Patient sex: M
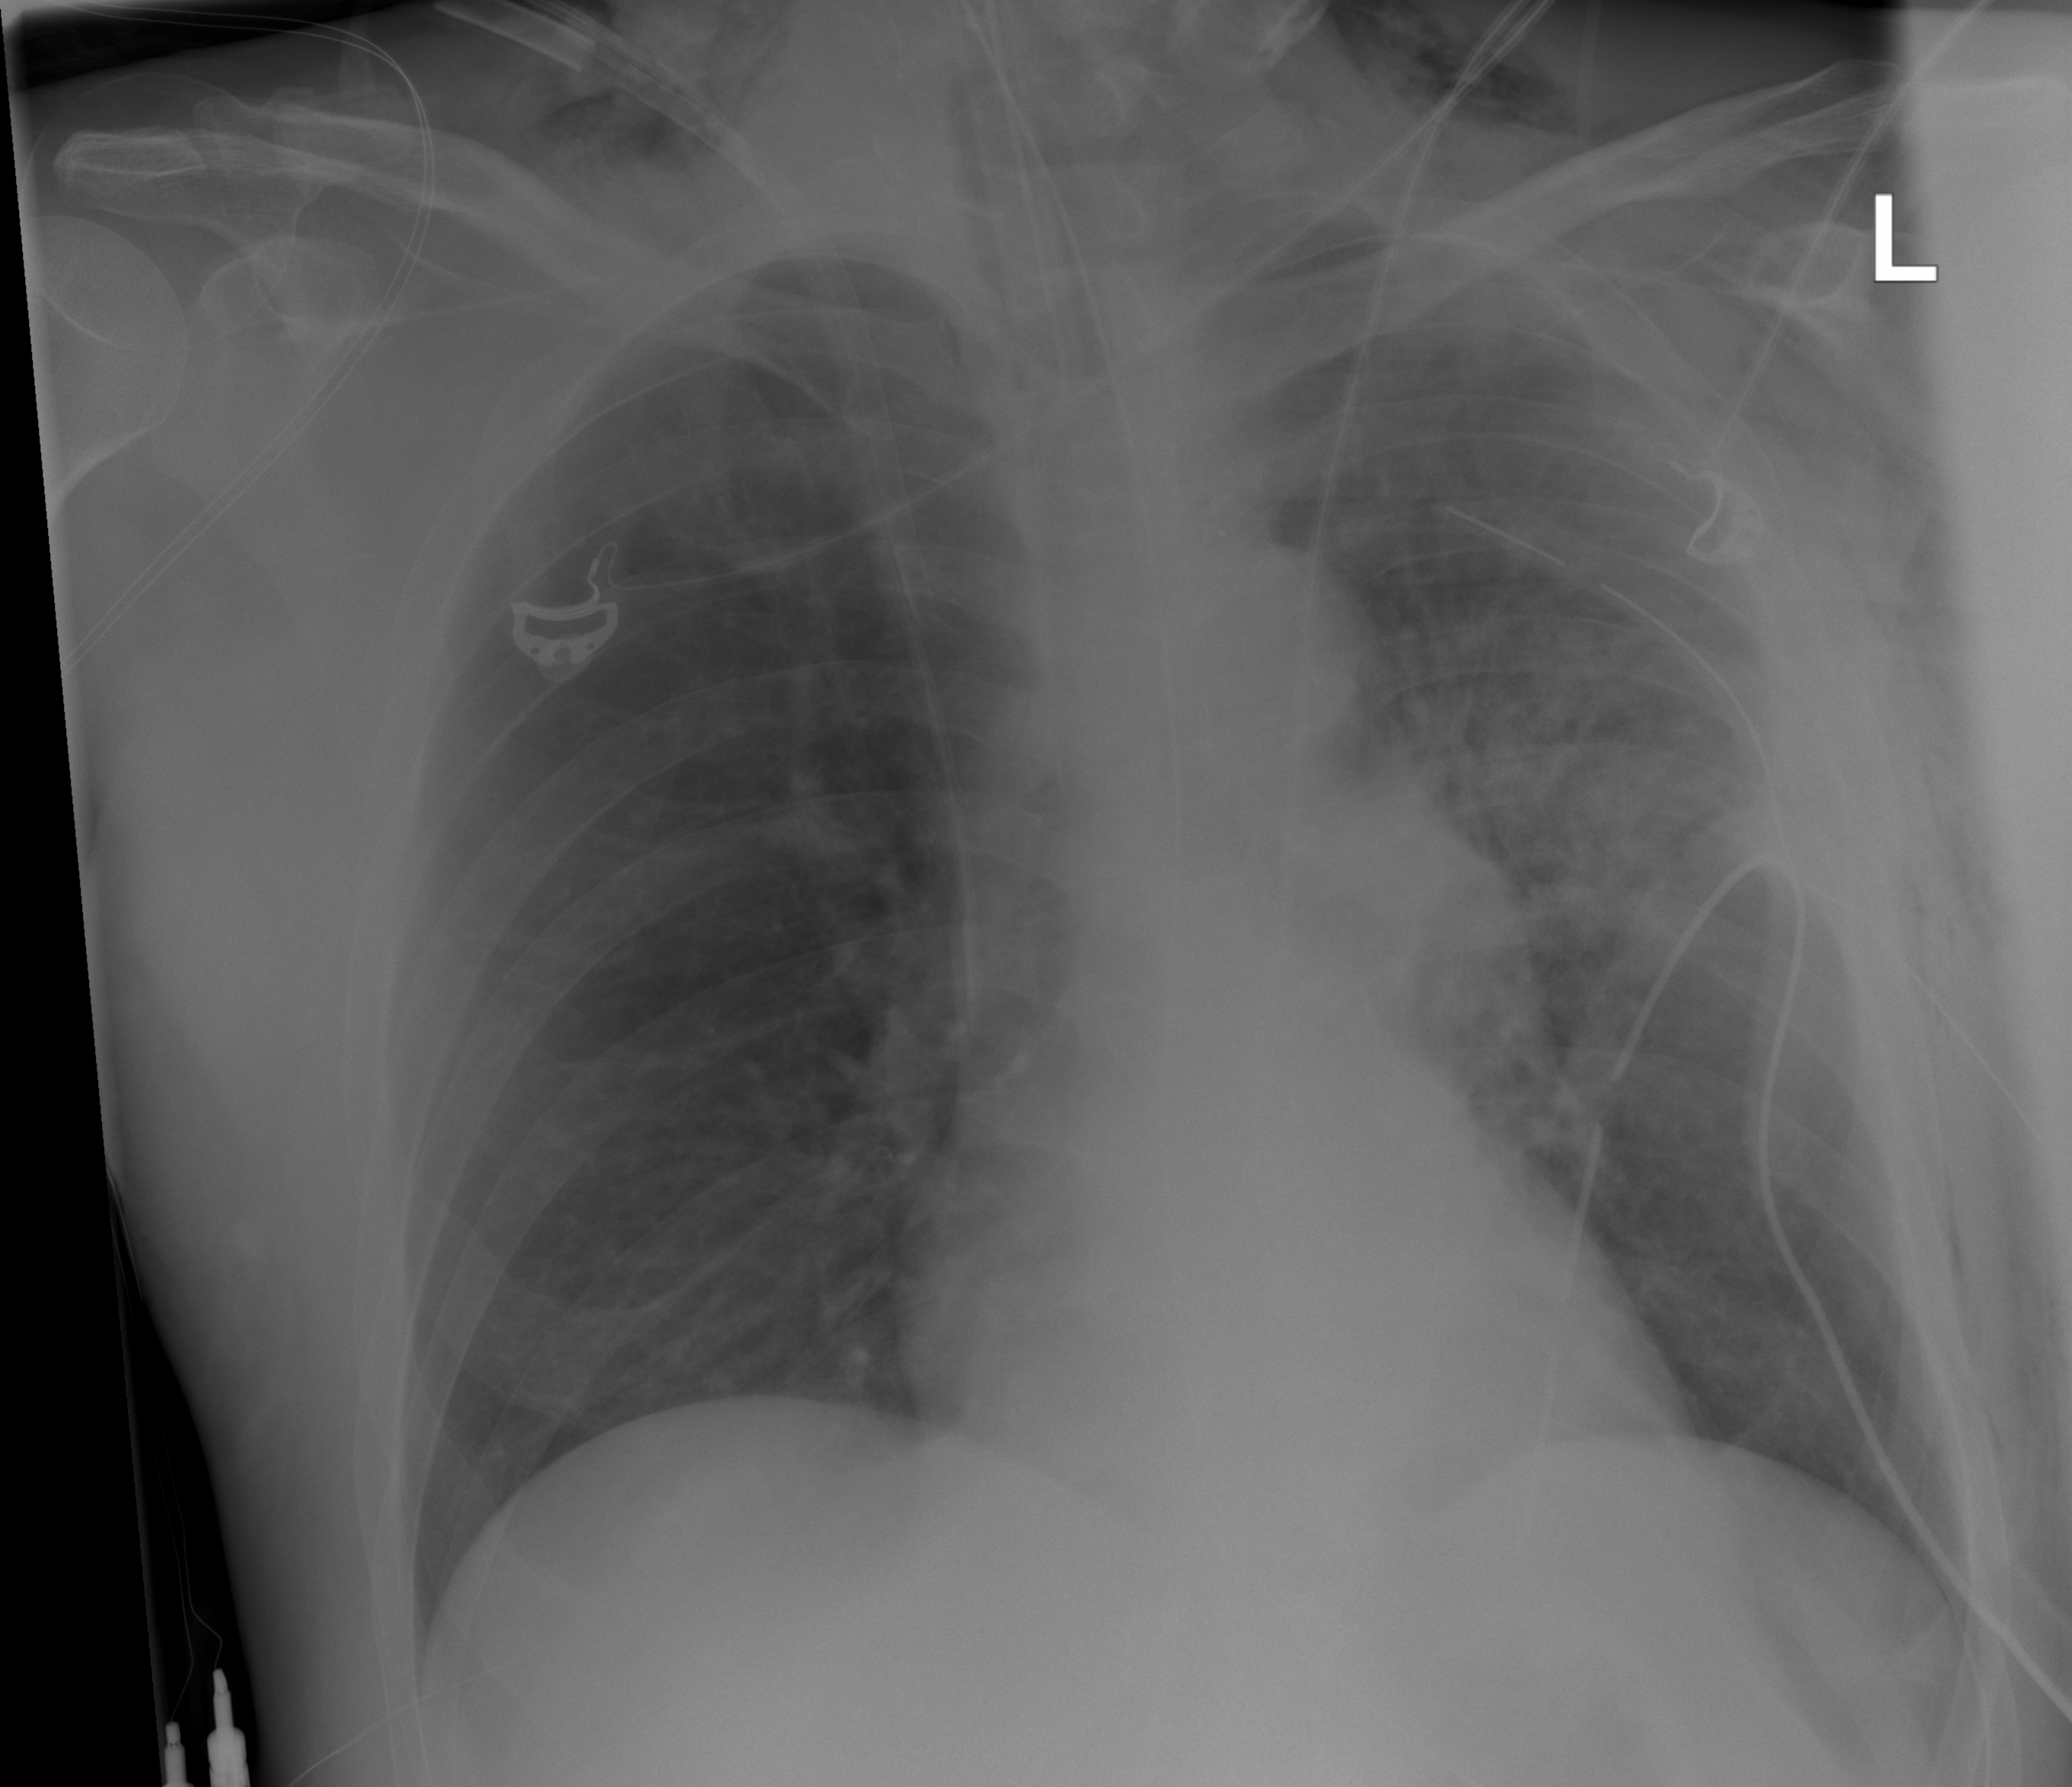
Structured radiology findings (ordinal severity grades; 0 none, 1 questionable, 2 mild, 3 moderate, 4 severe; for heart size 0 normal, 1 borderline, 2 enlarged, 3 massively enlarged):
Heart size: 0
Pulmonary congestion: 0
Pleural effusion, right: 0
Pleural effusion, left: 2
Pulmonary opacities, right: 0
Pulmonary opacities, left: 3
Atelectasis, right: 0
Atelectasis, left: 0